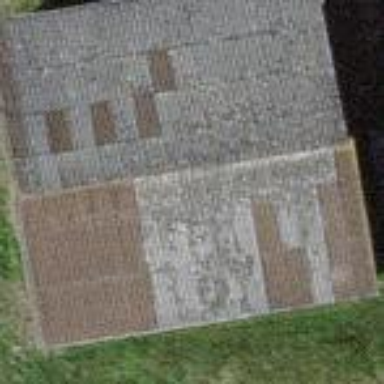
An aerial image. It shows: Shed building.